Interaction volume radius: 5 \u00c5
Interaction volume height: 15 \u00c5
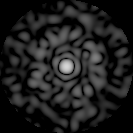
Disorder parameter: 0.8353